Question: Is there a way to create a dynamic stacked column chart in Excel 2016 and above, that functions like this:
1. Legend is updated with new row entry, and that new item is connected to multiple cells in that row.
2. Axis is fixed it has 4 names for it. See picture.
So what needs to be dynamic is series name and values. But for series values it is taking a Range for a value (as example ("C3:G3"), while for series name can be added more, updated and deleted. If new series name is added then it takes the corresponding value based on the row it is in.
So far nobody could answer this before, and I couldn't find anything about dynamic stacked column diagram. I am working on developing Tool for university which will be used for dynamic calculations, so any help would be welcome. Tnx in advance.

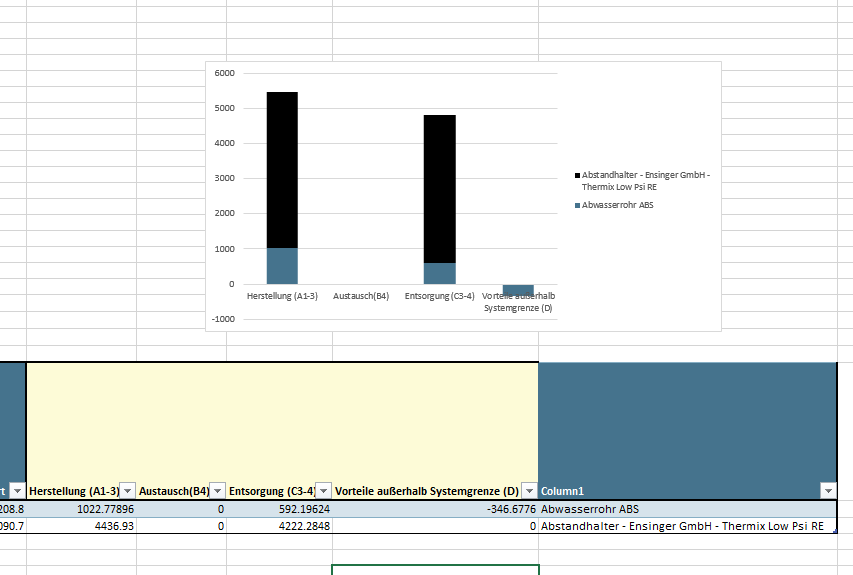
Answer: Dynamic charting is fairly easy to control with dynamic range names for dynamic range selection.
What is NOT easily done dynamically is adding/removing chart series.
Since you have tagged with VBA, it looks like you are open to a VBA solution, and that is what you will need to achieve this.
Conceptually: you need to create an event based sub (or manually trigger a sub) that creates the chart from scratch, based on the data in the range. The sub will then need to be set up to create a series for each row of data. Start with the macro recorder, create and format the chart you want, then stop the macro recorder and make the range for the chart data dynamic.
Overall, it might be worth looking into using a different data architecture, so you don't have to work AGAINST how Excel typically and logically flows data into charts, but rather use a different data layout or chart that goes more easily with the way Excel works. That will make your life easier.